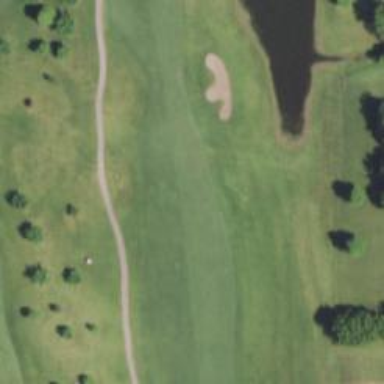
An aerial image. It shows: View of golf hole.